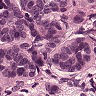
Metastatic tissue present: yes